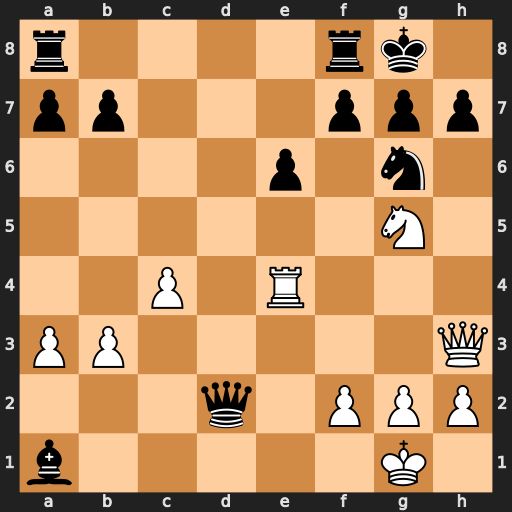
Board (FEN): r4rk1/pp3ppp/4p1n1/6N1/2P1R3/PP5Q/3q1PPP/b5K1
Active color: w
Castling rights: -
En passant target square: -
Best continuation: Qxh7#